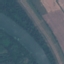
Land use / land cover class: River